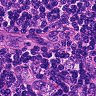
Metastatic tissue present: yes